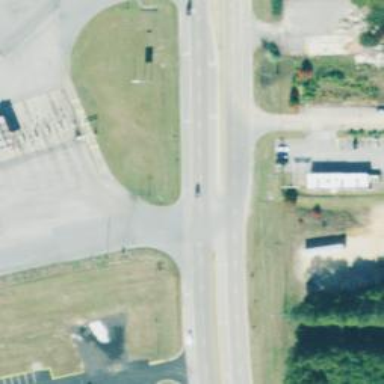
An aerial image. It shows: Secondary road with asphalt surface.